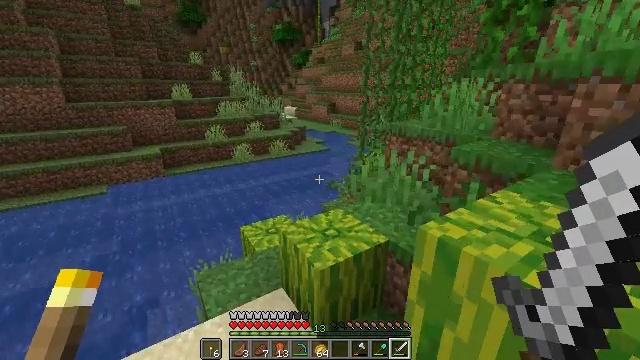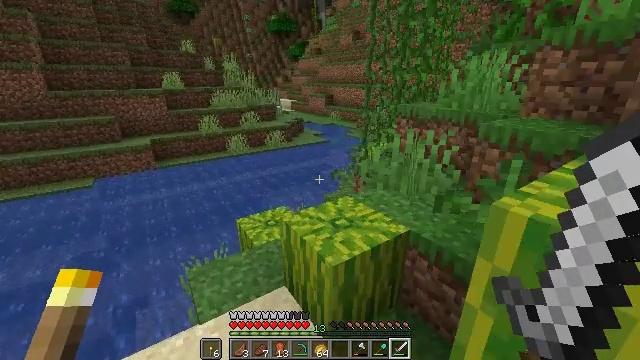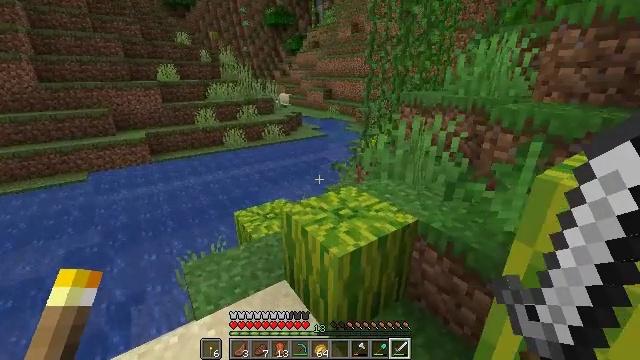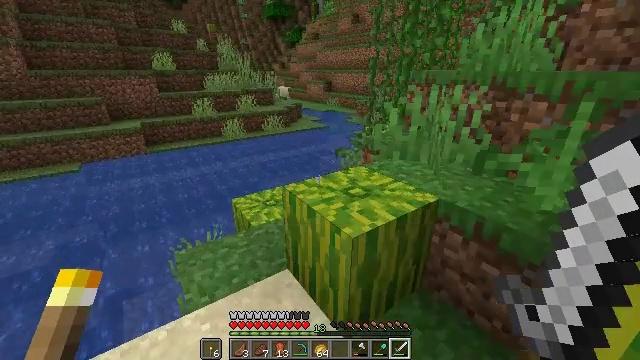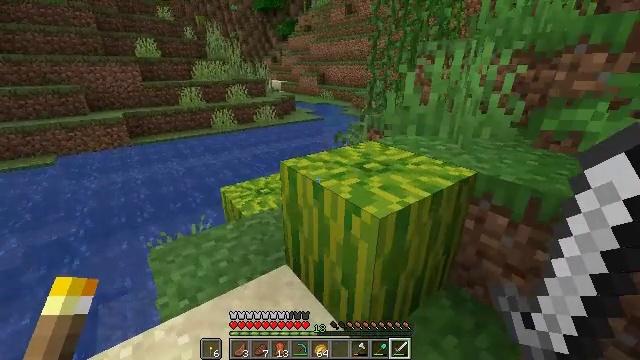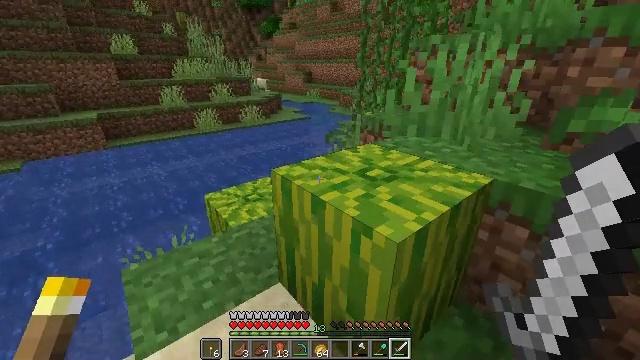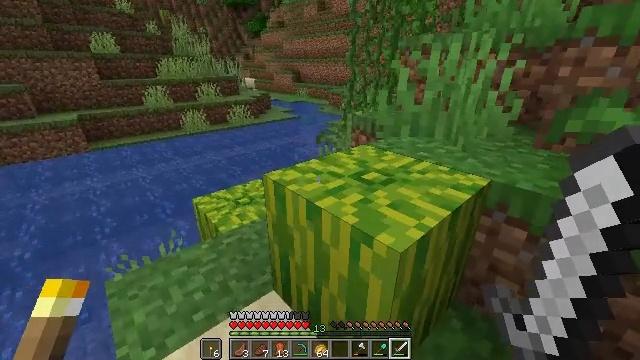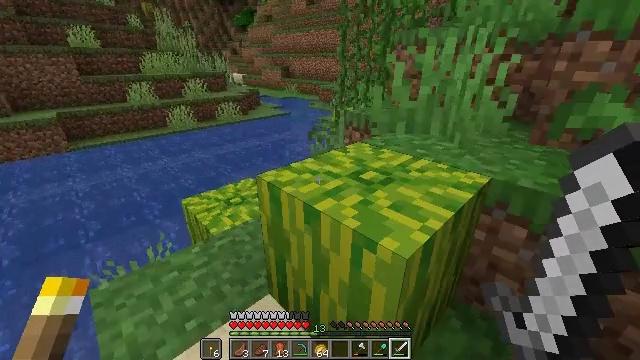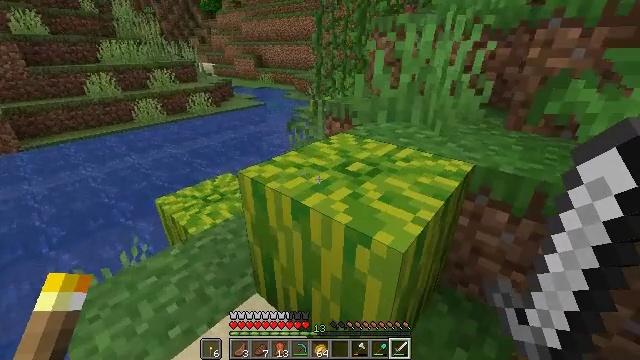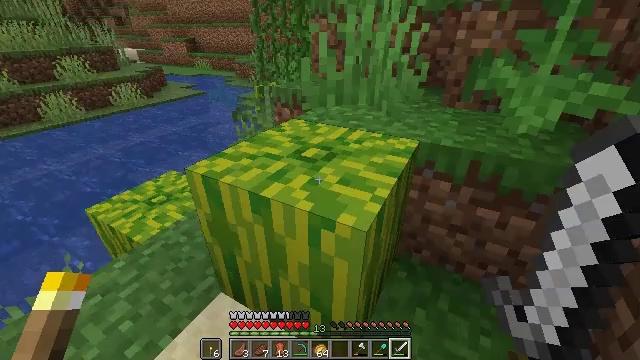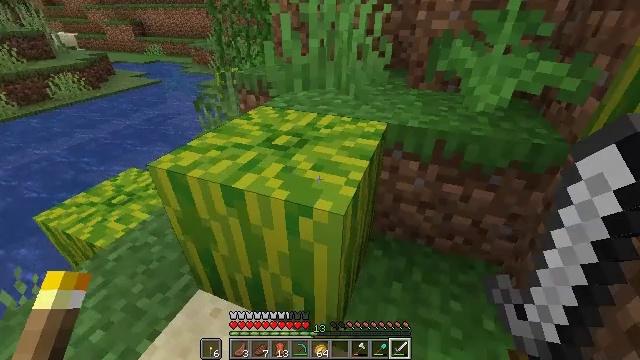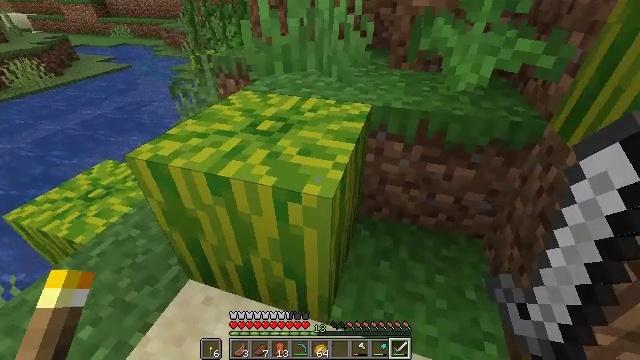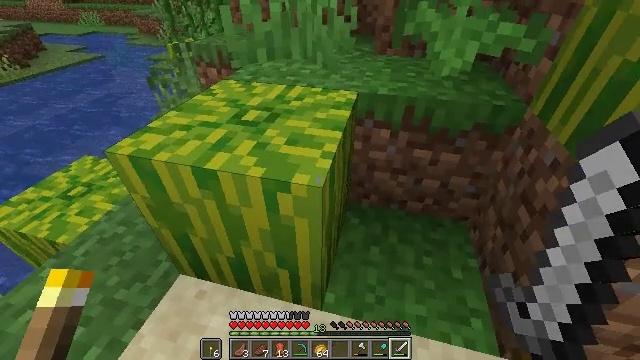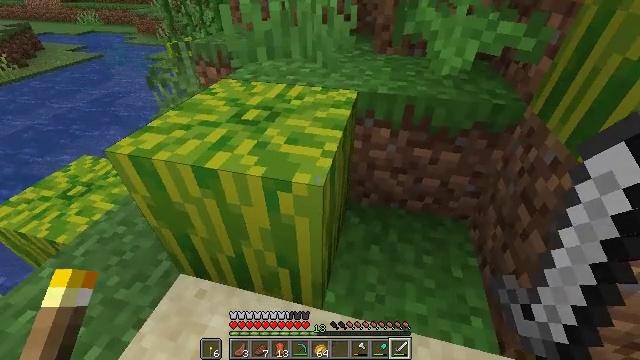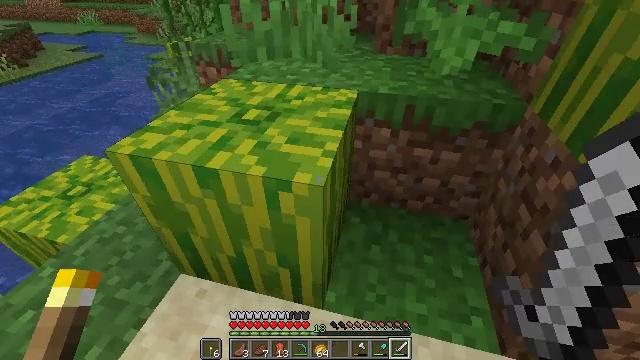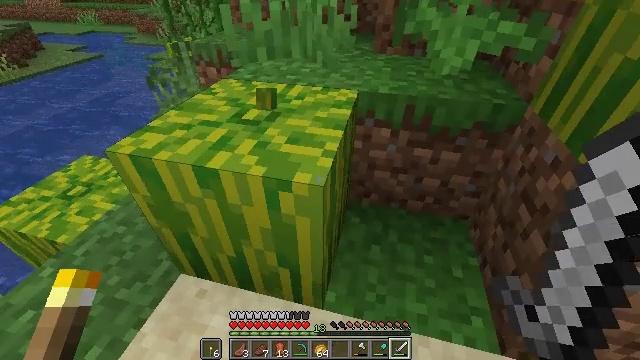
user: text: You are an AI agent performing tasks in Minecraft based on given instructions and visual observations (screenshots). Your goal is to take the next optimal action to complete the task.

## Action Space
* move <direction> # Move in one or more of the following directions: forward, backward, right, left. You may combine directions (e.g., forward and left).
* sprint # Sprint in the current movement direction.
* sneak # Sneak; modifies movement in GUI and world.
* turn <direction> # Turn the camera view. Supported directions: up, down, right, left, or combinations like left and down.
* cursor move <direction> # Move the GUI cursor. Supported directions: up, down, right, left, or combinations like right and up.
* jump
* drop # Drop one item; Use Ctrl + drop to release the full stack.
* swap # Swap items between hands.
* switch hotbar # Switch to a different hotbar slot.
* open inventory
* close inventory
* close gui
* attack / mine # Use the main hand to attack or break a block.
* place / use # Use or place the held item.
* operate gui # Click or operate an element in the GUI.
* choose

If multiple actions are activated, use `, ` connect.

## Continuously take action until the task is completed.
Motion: motion action
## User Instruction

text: Break the melon to get slices.
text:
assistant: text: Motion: move forward, turn down, jump
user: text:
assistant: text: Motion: move forward, jump
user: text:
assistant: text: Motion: move forward, jump
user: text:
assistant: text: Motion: move forward, turn right, jump
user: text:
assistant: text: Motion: turn right
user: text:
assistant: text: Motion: turn right
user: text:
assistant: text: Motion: turn right
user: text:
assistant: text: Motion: turn right and down
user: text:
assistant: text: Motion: turn right and down
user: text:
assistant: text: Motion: turn right and down
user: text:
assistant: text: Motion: turn right and down
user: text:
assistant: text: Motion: turn right and down
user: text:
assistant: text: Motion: no_op
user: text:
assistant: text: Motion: no_op
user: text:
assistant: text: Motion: attack / mine
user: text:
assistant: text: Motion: attack / mine
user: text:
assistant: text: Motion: turn left, attack / mine
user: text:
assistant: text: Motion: turn left and down, attack / mine
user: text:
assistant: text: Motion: turn left, attack / mine
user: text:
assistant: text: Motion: attack / mine
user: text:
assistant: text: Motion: attack / mine
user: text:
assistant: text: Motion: attack / mine
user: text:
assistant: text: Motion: attack / mine
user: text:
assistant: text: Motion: attack / mine
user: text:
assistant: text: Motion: attack / mine
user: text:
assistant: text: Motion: attack / mine
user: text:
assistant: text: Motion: attack / mine
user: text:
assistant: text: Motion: turn right, attack / mine
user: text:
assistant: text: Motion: turn right, attack / mine
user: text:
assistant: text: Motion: attack / mine